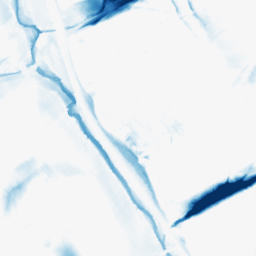
Category: morphological
Decomposition family: morphological_diamond
Decomposition parameters: operation: closing
radius: 20
Upsampling method: sinc_blackman
Upsampling parameters: scale: 2
kernel_size: 16
Upsampling scale: 2